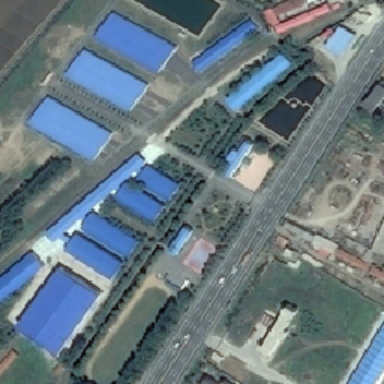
There is a factory building of blue roof along the road by car .